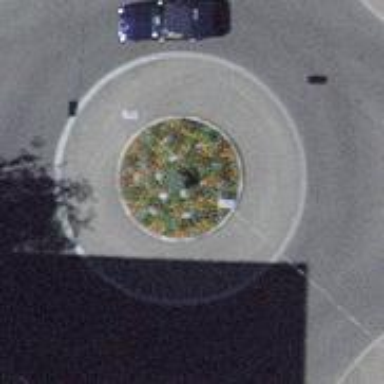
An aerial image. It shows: Secondary road with asphalt surface leading to roundabout.